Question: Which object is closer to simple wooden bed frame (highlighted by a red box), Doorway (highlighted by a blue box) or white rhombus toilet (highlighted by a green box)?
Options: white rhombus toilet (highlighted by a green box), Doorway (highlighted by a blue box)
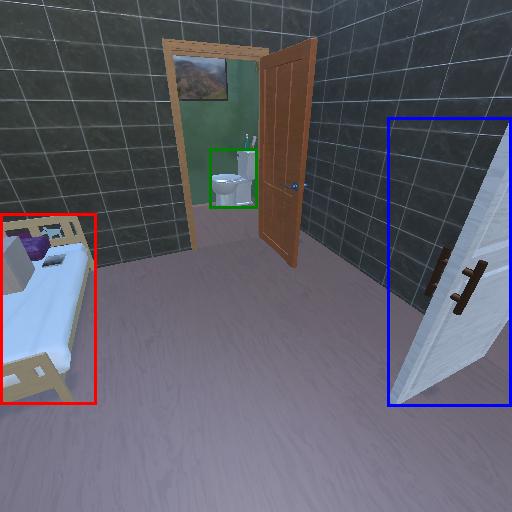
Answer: white rhombus toilet (highlighted by a green box)